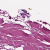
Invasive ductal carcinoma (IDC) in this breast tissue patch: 0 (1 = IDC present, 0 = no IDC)